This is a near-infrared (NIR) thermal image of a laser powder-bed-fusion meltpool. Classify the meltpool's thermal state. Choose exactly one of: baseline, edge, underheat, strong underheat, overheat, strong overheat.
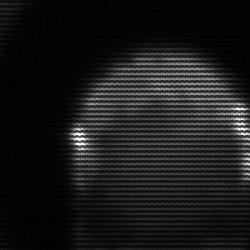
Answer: edge